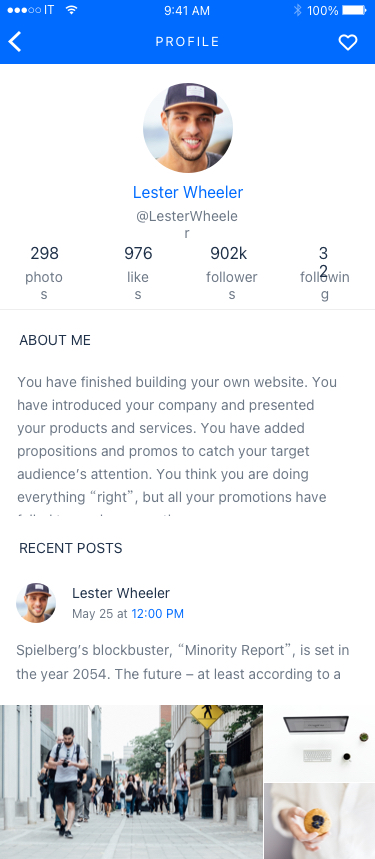
Text in this UI design:
Spielberg’s blockbuster, “Minority Report”, is set in the year 2054. The future – at least according to a team ..
May 25 at 12:00 PM
Lester Wheeler
RECENT POSTS
You have finished building your own website. You have introduced your company and presented your products and services. You have added propositions and promos to catch your target audience’s attention. You think you are doing everything “right”, but all your promotions have failed to produce growth.
 in your new internet business. There are many ways for your web site to be promoted, but maybe you’re missing the “key” to the “best” promotion. Here are some things to consider: – If you have started to promote your web site, keep it constant. If you promote your site with persistence, it will catch your audience’s attention. – Be patient. Try each different promotion until you find the best. – Free promotions such as search engines and directories would give your web site the deserved traffic you always wanted. Make sure to check your web site’s ranking to know whether or not this type of free promotion is right for you. – Make a deal with other web sites on trading links which could help both web sites. Make sure to use words that could easily interest the audience. – Find free classified ads web sites that could boost the promotion of your web site. Most of these classified ads web sites provide powerful marketing features and are an extremely fast way of getting your products or services on line. – Free and low-cost internet banners are spread all through out the World Wide Web. Banners that pop-up at the top of a page or in a separate window would automatically catch your target audience’s attention. Free internet advertising is a perfect way to make your products or services known to millions of prospective Internet customers. The probability of someone needing your services or wanting to buy your products is very high. There are free services out there that may suit your services, products and web site…you just need to find them! Go to work – Browse the internet for the best free internet advertising and learn how to take advantage of what you are able to find. If at first you don’t succeed…try, try again! Analyze your techniques, keep track of your customers and learn what works. Then be ready to try new methods and repeat those methods that are already working. It has been said that the best things in life are free and this saying also applies to the many forms of free advertising that are available on the internet. Give this form of advertising a try and you also may become a true believer in the power of free internet advertising.
ABOUT ME
following
32
followers
902k
likes
976
photos
298
@LesterWheeler
Lester Wheeler
PROFILE
100%
9:41 AM
IT